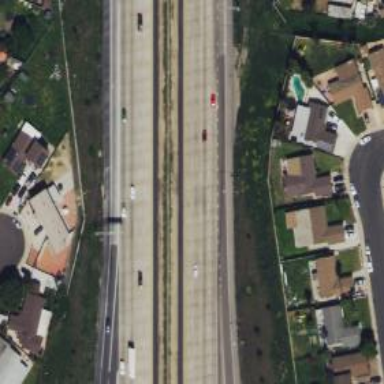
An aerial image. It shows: Motorway.